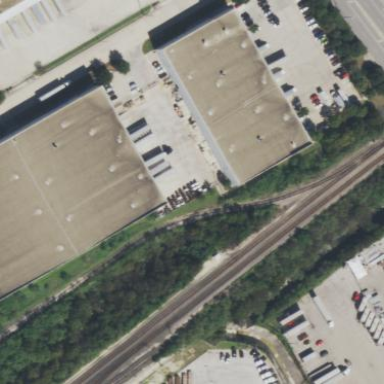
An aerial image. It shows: Warehouse building.